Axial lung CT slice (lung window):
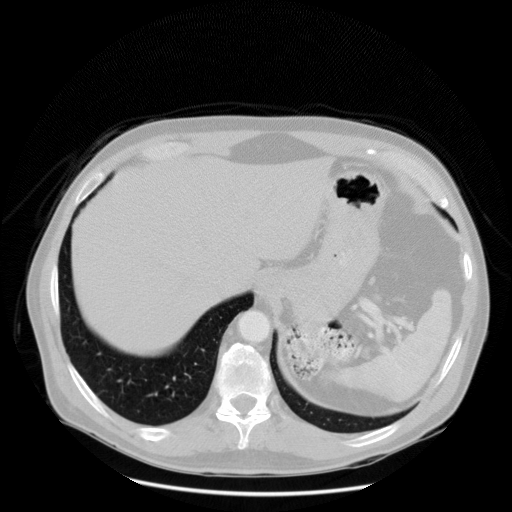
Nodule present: no